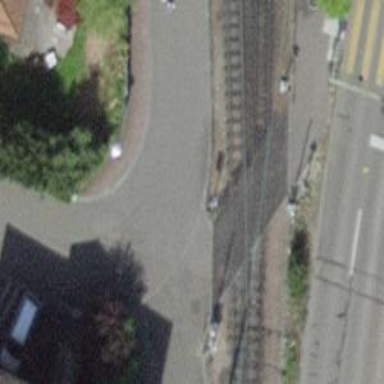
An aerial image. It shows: Railway crossing with full barriers and lights.